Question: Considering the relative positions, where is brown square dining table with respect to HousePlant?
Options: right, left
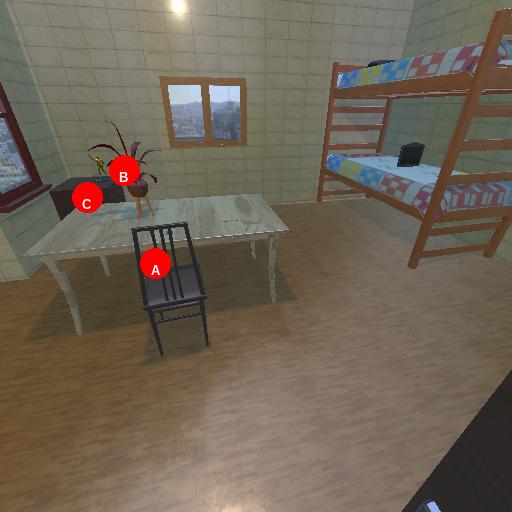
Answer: right